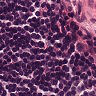
Metastatic tissue present: no